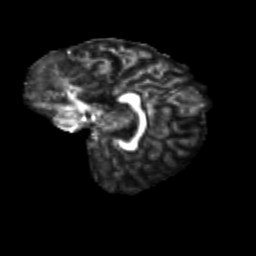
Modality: FA
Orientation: sagittal
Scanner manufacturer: siemens
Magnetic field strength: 3 T
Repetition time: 9.2 s
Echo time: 0.084 s